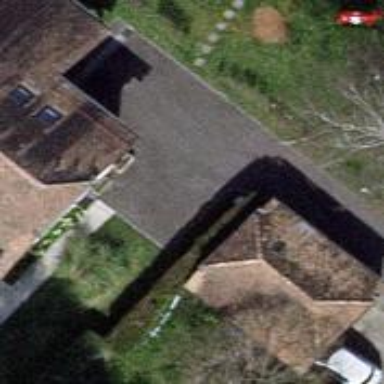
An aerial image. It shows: Driveway.